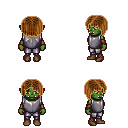
a pixel art fantasy rpg character, female body template, orc, green skin, steel chest armor, metal pants, brown pageboy hairstyle, leather bracers, brown shoes, four views (front, back, left, right), 2x2 character sprite sheet, small pixel art, hard edges, no anti-aliasing